Field crop: maize
Growth stage: 2
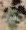
Species: chenopodium